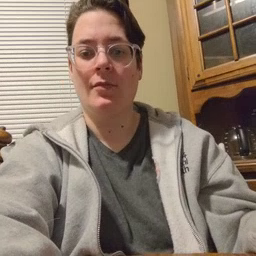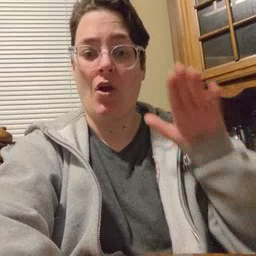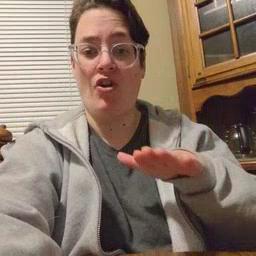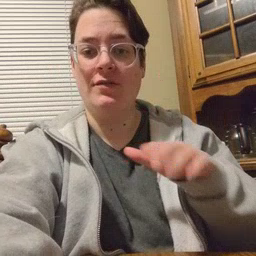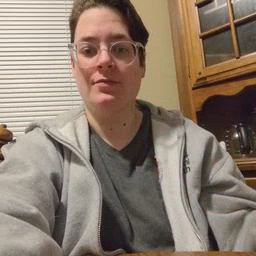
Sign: on